You are looking at a signal-to-image encoding: consecutive vibration samples arranged as the rows of a grayscale square. Determine the bearing's health state. Answer with exactly one of: normal, inner_race, outer_race, ball.
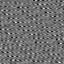
Answer: outer_race